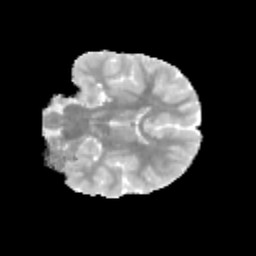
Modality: MD
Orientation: coronal
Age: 9
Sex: male
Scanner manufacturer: siemens
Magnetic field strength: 3 T
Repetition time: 3.8 s
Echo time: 0.07 s